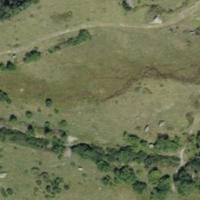
EUNIS habitat code: 23
Species observed at this site:
Parnassia palustris
Ajuga pyramidalis
Geum montanum
Bartsia alpina